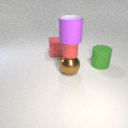
large green rubber cylinder to the right of large brown metal sphere